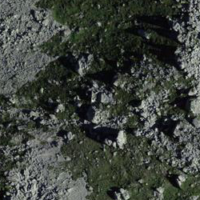
EUNIS habitat code: 31
Species observed at this site:
Phoenicurus ochruros
Montifringilla nivalis
Cinclus cinclus
Pyrrhocorax graculus
Motacilla alba
Anthus spinoletta